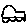
Label: car